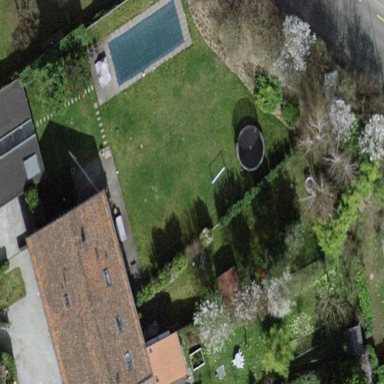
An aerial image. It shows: Garden enclosed by fence.